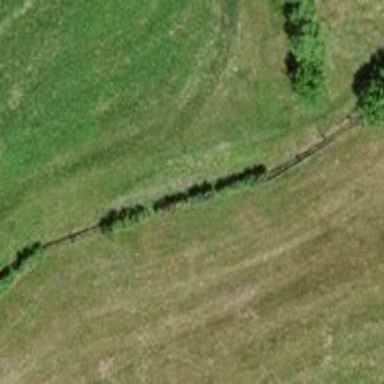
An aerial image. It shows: Hedge barrier.